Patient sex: M
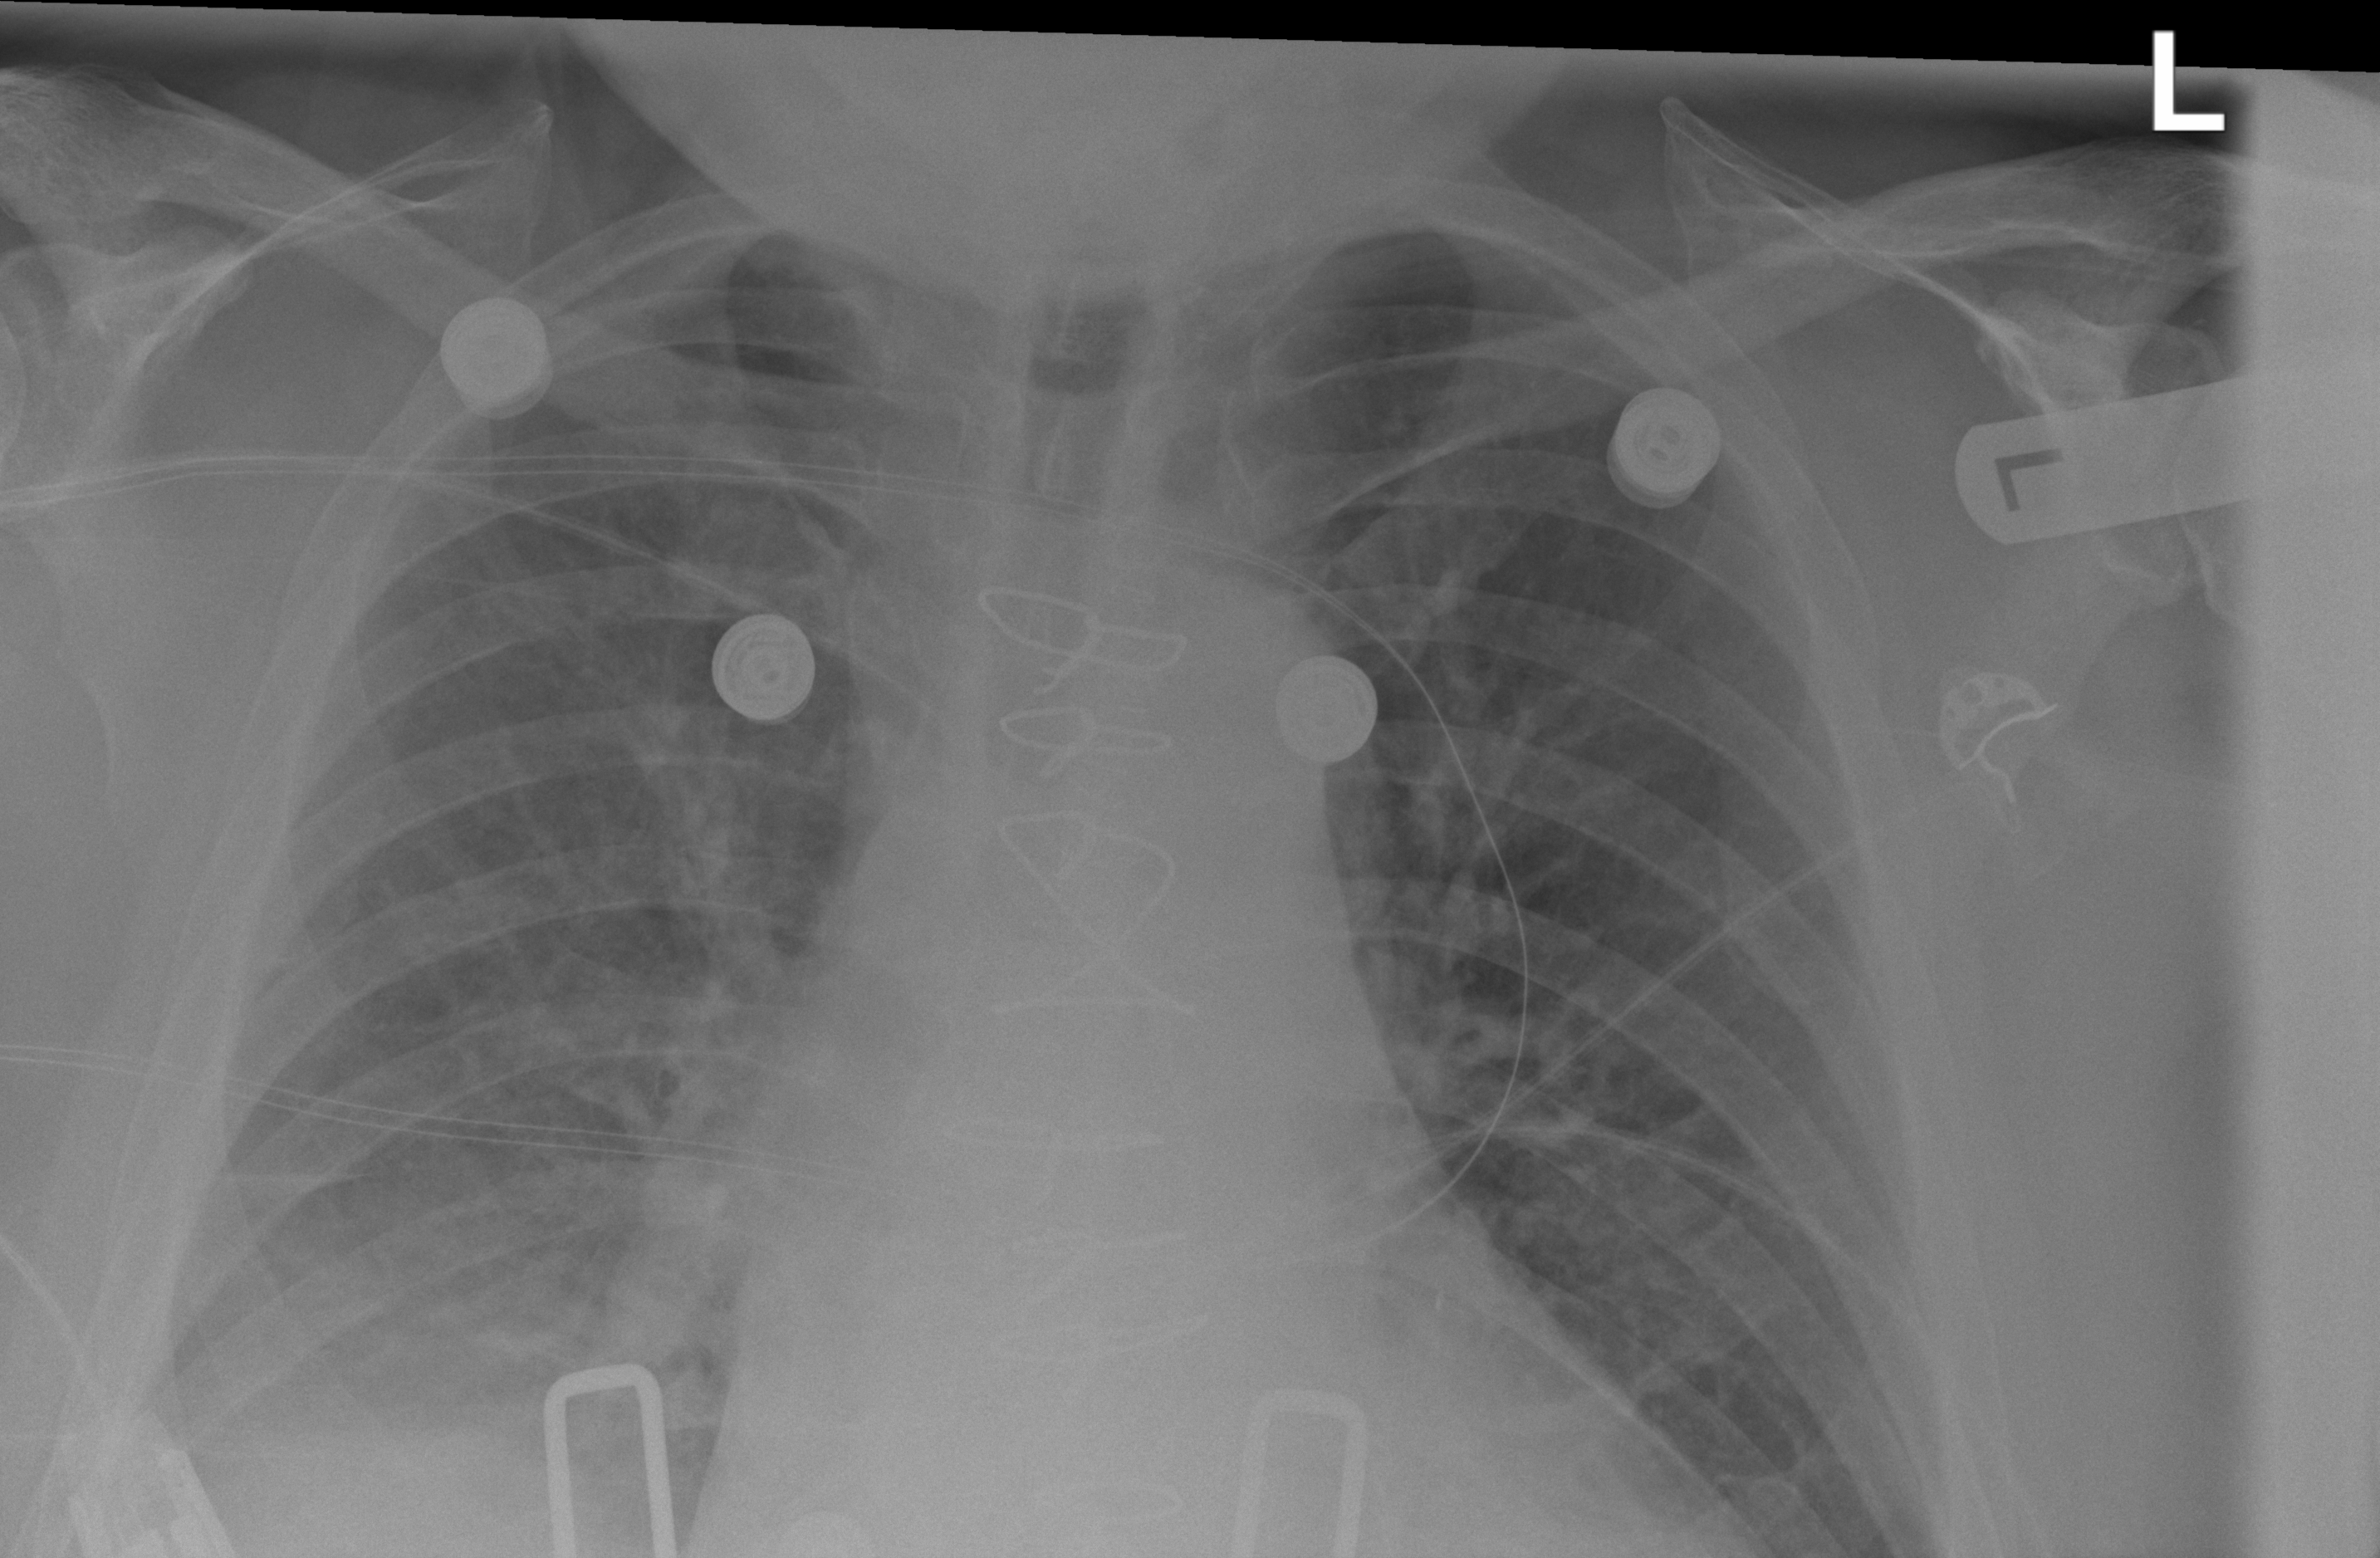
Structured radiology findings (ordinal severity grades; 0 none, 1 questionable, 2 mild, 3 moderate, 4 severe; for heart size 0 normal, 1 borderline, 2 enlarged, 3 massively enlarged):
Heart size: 2
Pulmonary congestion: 2
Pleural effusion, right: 3
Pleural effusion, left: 0
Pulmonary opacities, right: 0
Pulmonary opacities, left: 0
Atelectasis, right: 3
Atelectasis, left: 2